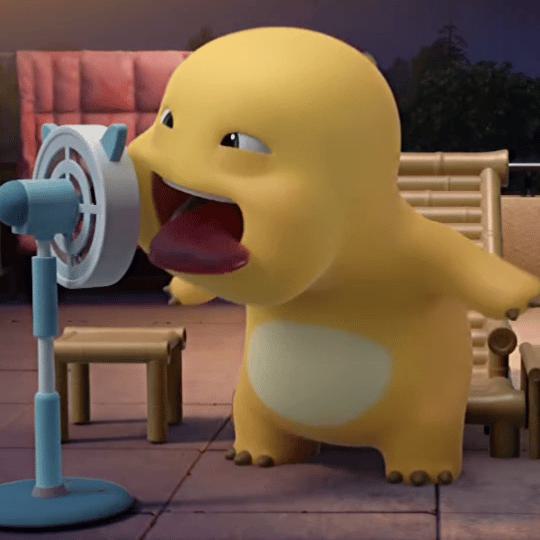
Label: nailong